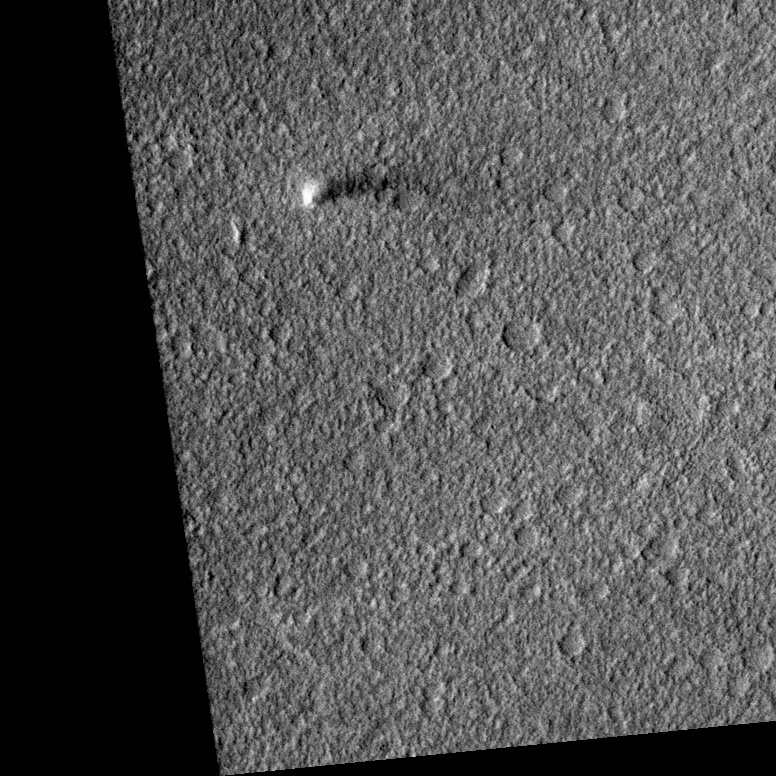
Label: dustdevil